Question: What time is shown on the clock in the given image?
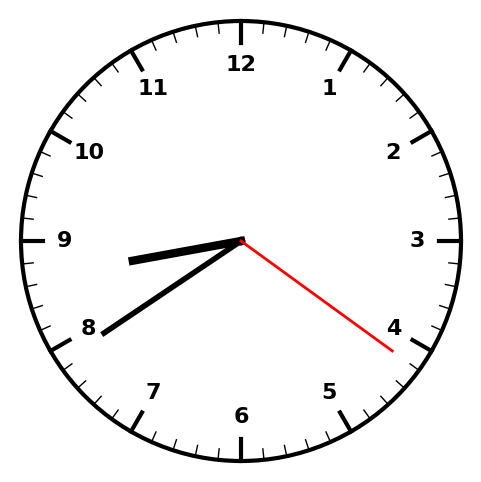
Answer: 08:39:21